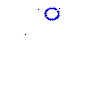
Particle: kaon